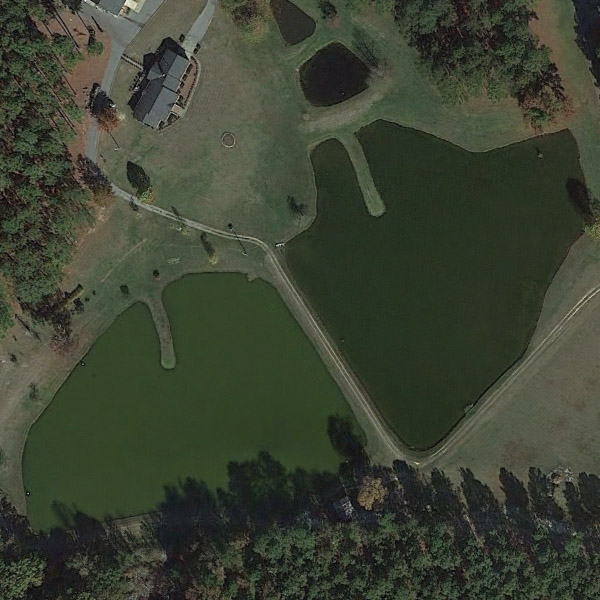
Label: Pond